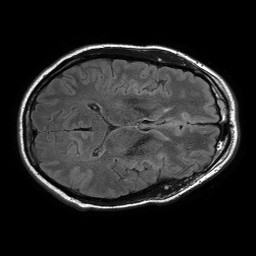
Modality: FLAIR
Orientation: axial
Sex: male
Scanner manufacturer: philips
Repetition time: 11 s
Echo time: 0.125 s